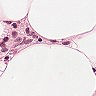
Metastatic tissue present: no